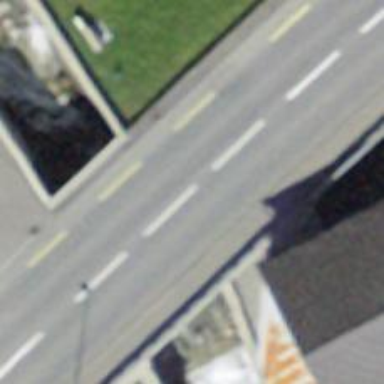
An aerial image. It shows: Primary highway bridge with asphalt surface. There is designated cycle lane on the left side.